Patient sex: M
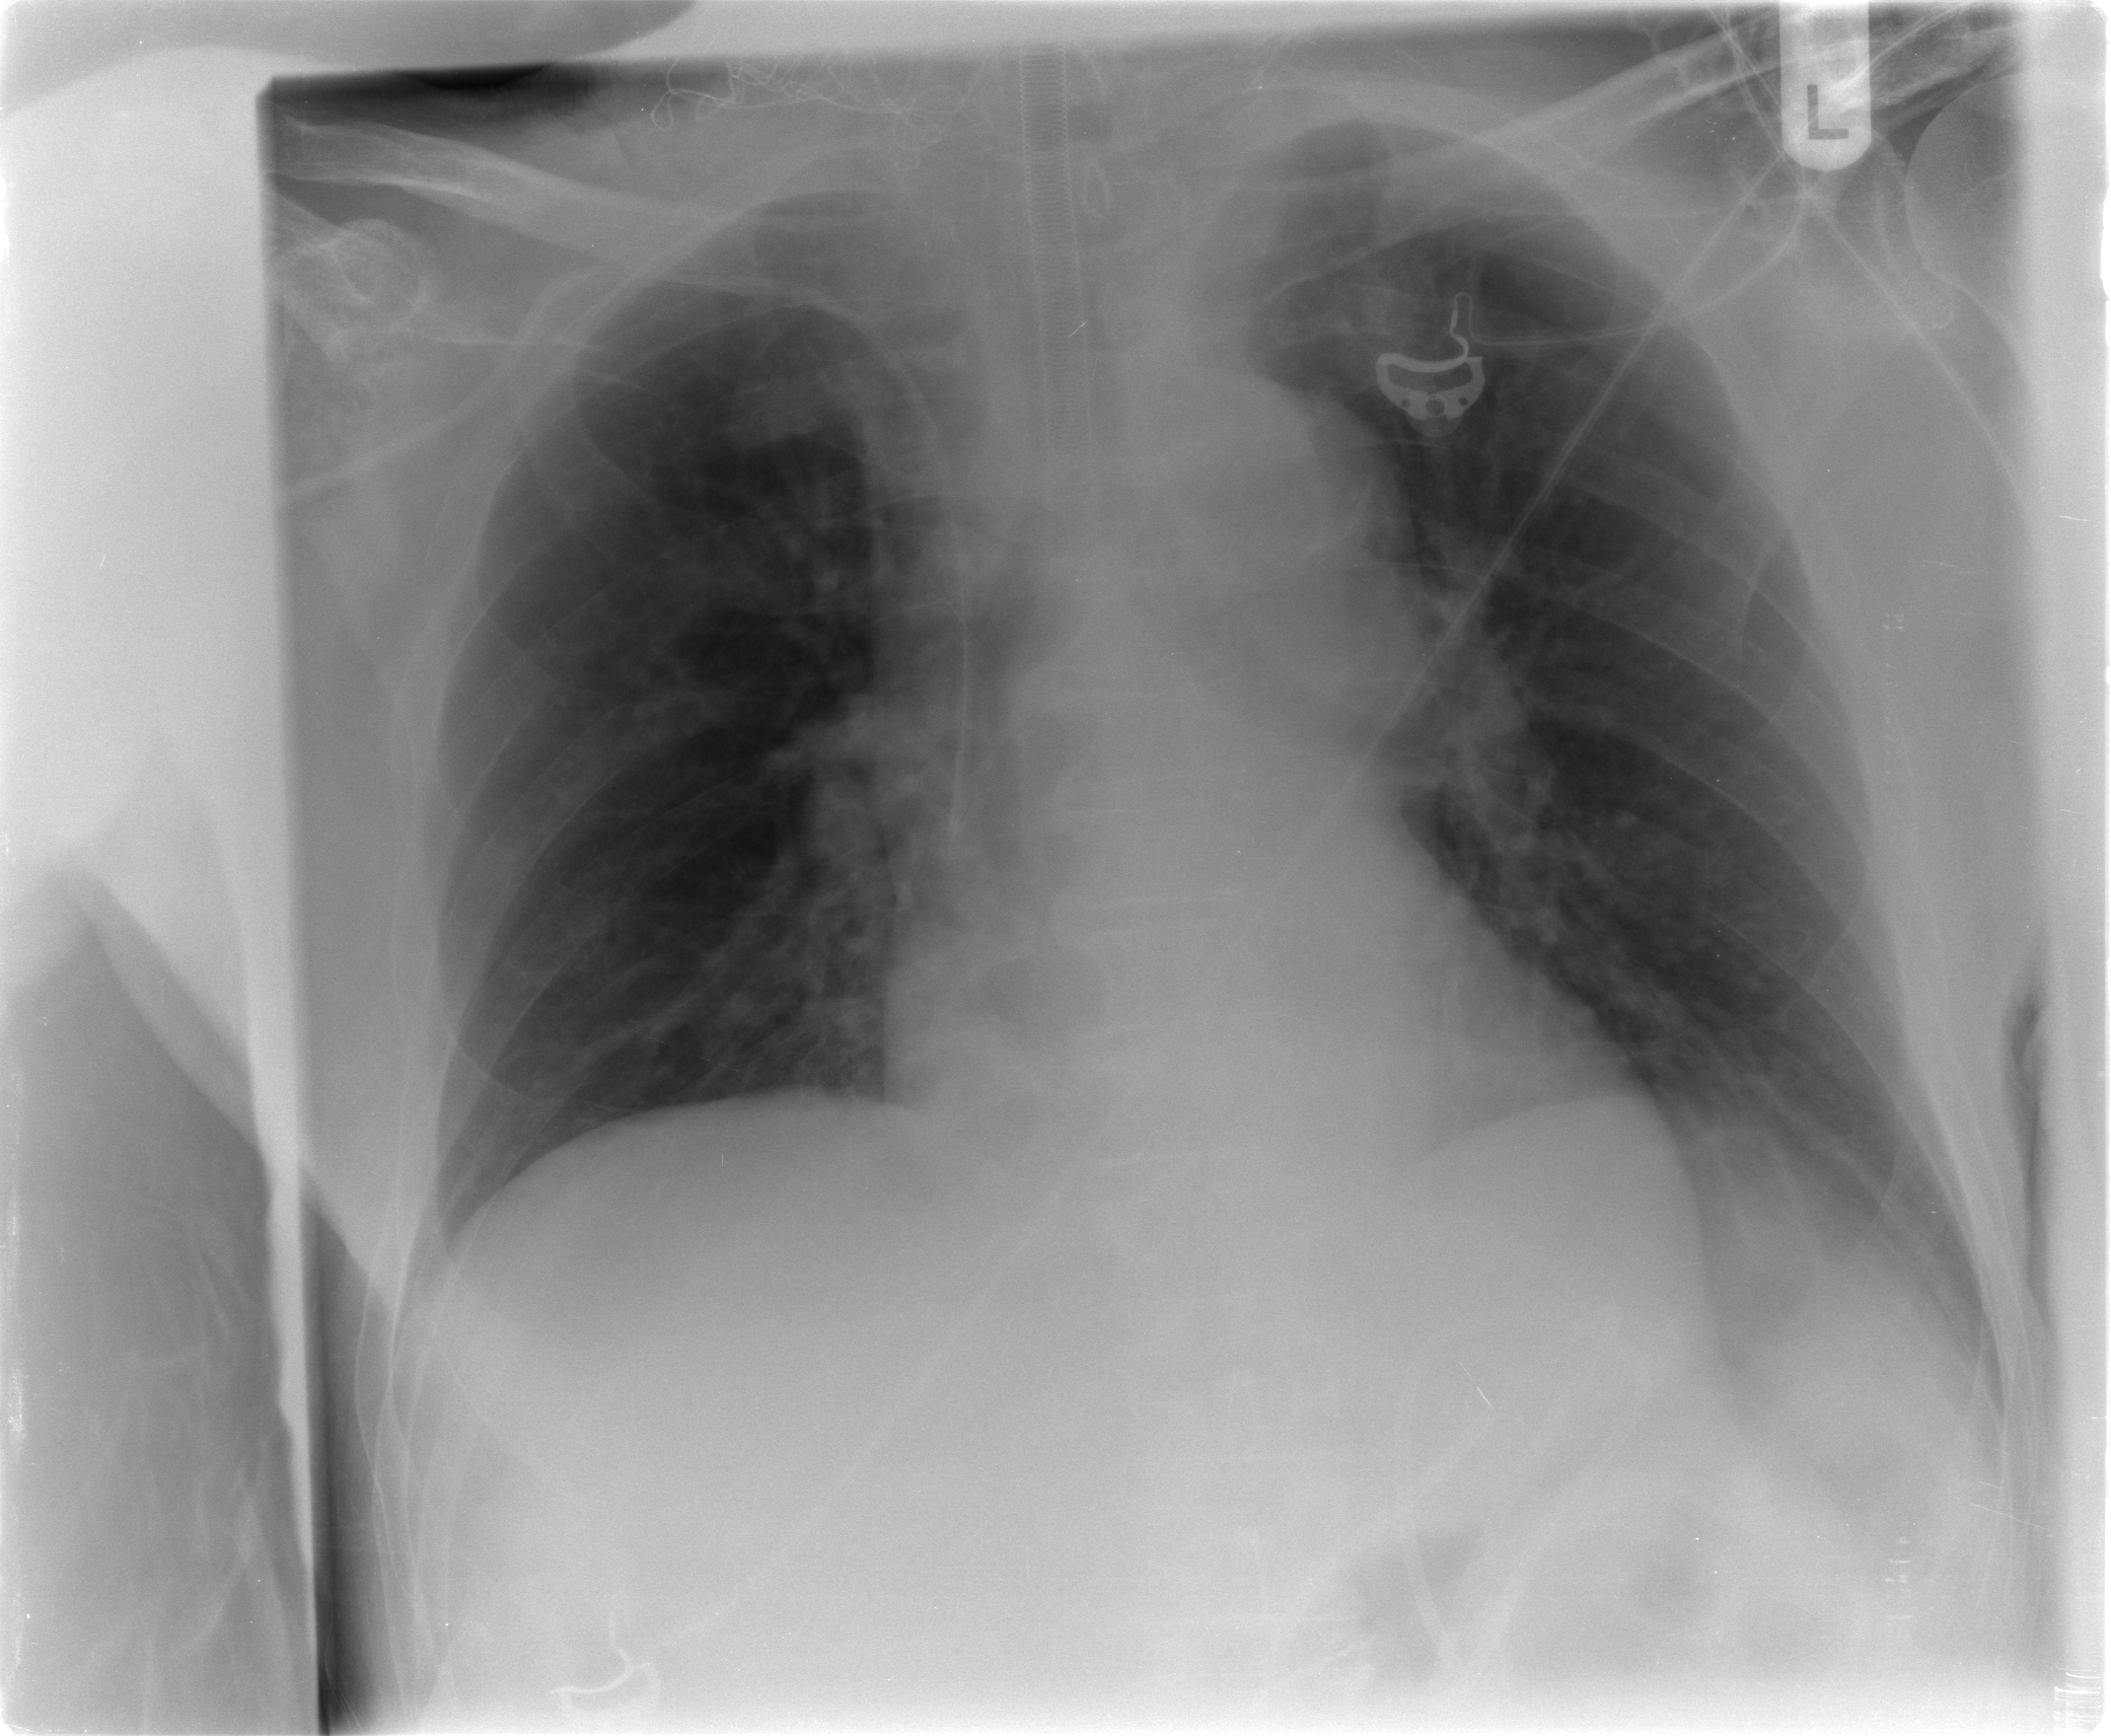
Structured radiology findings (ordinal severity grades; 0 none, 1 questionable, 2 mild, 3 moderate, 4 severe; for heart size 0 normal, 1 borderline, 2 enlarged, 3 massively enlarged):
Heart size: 0
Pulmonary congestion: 0
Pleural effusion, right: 0
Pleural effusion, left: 1
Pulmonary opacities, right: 0
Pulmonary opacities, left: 0
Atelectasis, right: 0
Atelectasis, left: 2